Field crop: maize
Growth stage: 2
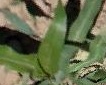
Species: maize